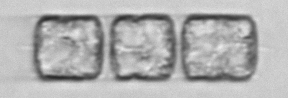
Label: Lauderia_annulata